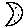
Label: moon